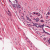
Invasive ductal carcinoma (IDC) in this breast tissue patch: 0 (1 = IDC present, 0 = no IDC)